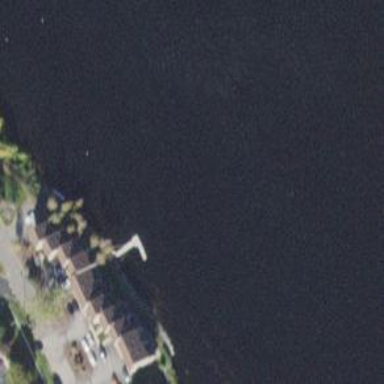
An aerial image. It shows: Man-made pier.